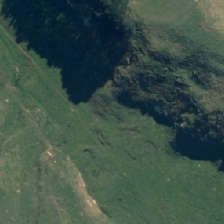
Land cover: high_producing_grassland